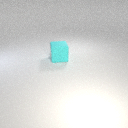
large cyan rubber cube